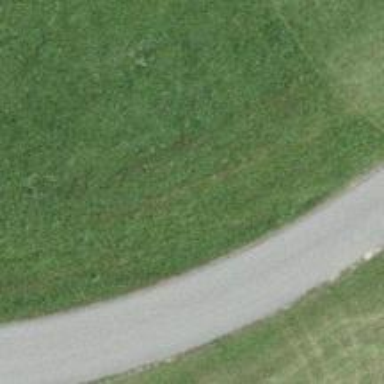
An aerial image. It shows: Unclassified road with asphalt surface and grade1 track type.